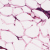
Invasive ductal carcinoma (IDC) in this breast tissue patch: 1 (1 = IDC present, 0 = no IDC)